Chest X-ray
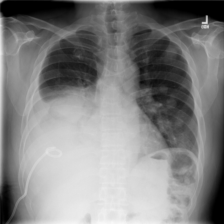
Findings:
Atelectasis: negative
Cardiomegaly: negative
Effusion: positive
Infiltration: negative
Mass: negative
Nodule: positive
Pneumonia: negative
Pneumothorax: negative
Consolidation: negative
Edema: negative
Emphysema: negative
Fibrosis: negative
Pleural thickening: negative
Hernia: negative